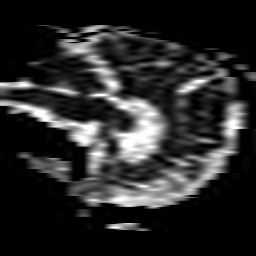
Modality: ADC
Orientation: sagittal
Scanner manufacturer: philips
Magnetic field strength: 1.5 T
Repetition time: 3.13 s
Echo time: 0.06318 s